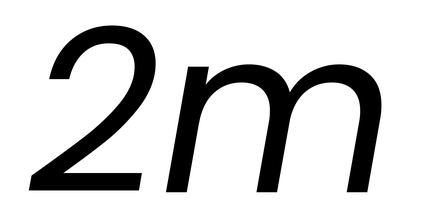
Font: Poppins-Italic